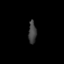
Tissue: lung
Cell type: Epithelial cells
Senescence score: 0.2358
Nuclear area (px): 170
Mean DAPI intensity: 65.659